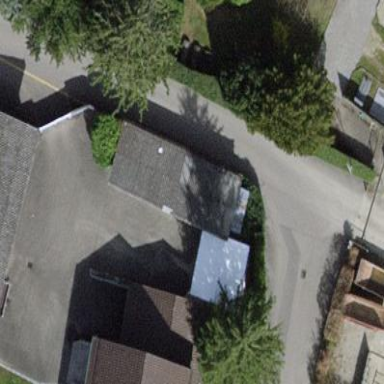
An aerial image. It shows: View of roof of building.